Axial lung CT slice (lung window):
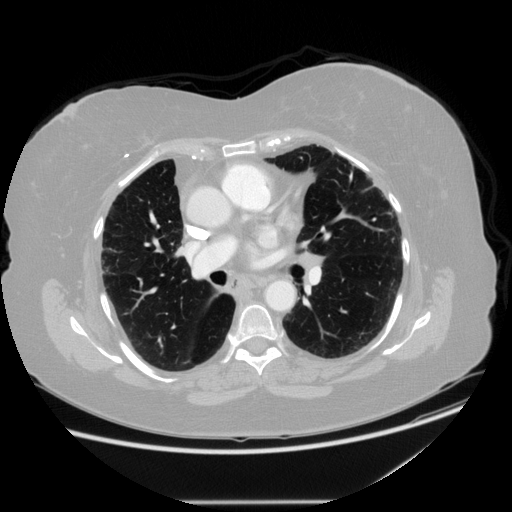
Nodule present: no